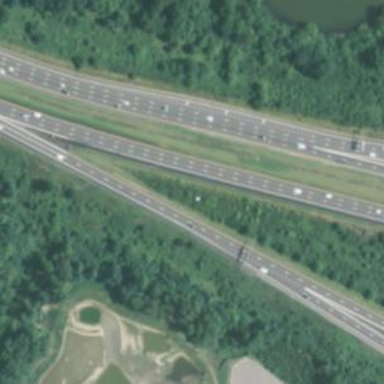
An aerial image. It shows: Motorway junction.